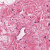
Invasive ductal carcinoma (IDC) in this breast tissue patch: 0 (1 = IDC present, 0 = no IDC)